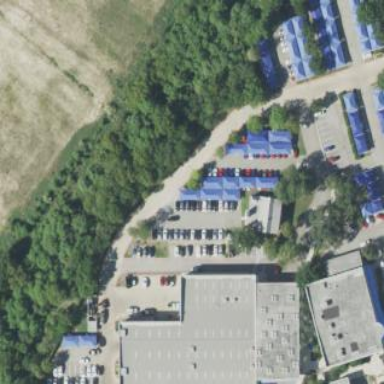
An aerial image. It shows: Car shop within retail area.